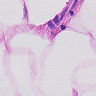
Metastatic tissue present: no